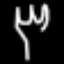
Label: fork